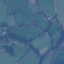
Land use / land cover: Pasture